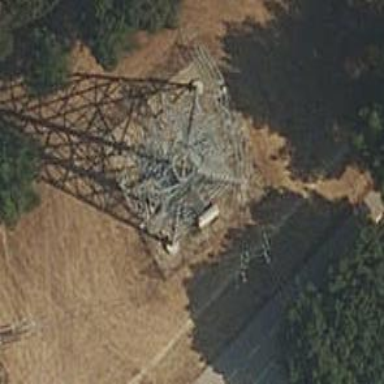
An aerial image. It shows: Three cables of power line.